Question: Count the number of objects in the diagram.
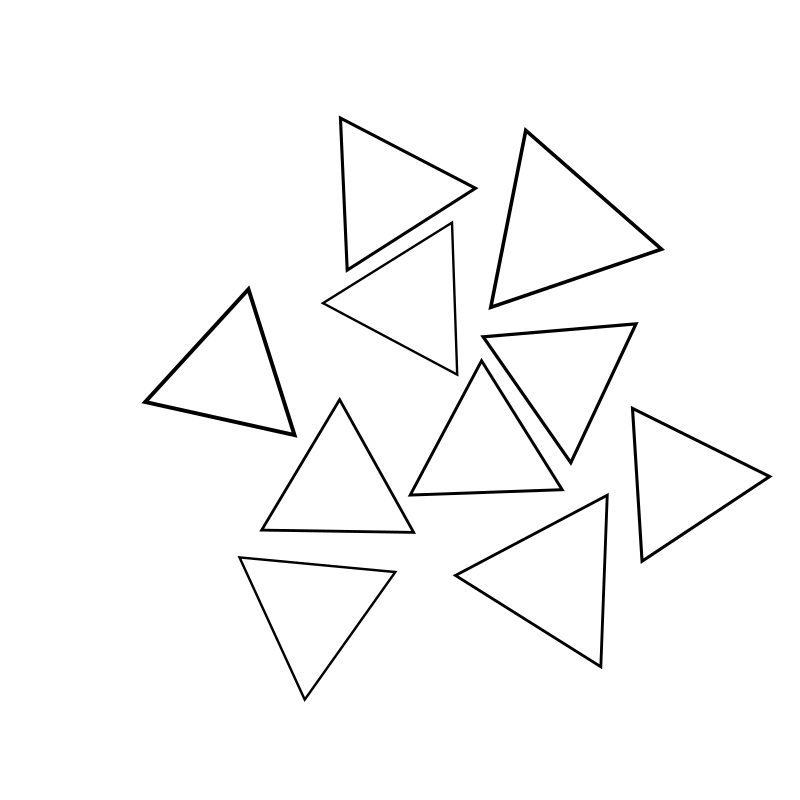
Answer: 10